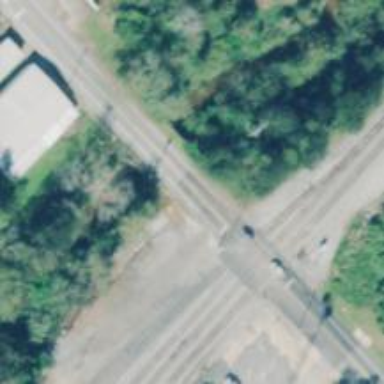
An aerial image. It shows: Level crossing with lights at railway intersection.